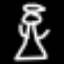
Label: angel